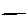
Label: line